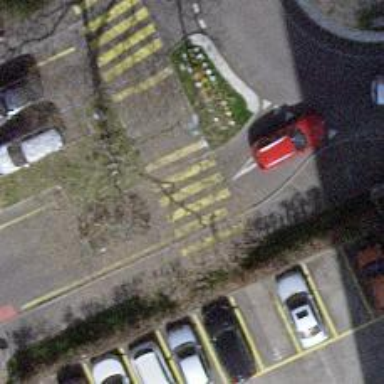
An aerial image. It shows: Marked crossing with zebra stripes on the road.